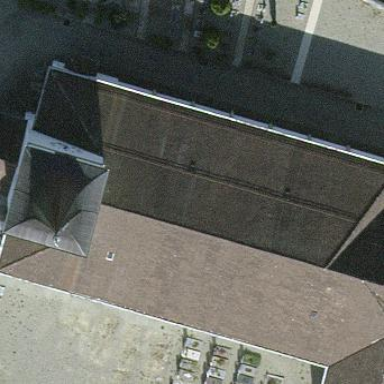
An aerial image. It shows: Church which is place of worship.